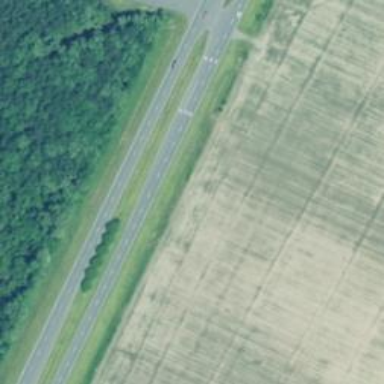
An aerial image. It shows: Trunk highway with expressway features.